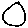
Label: circle